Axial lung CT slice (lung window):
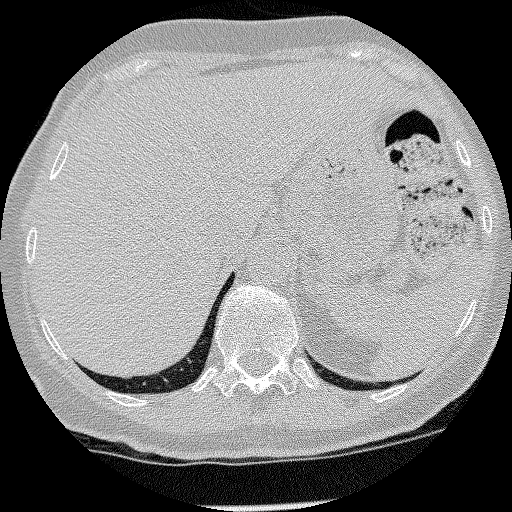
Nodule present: no